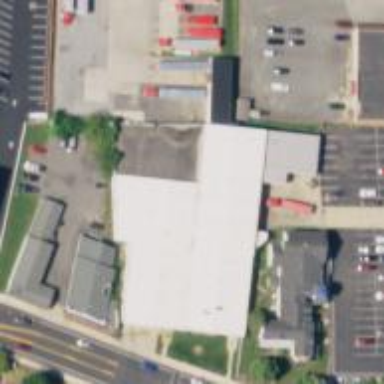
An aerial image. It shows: Warehouse building.